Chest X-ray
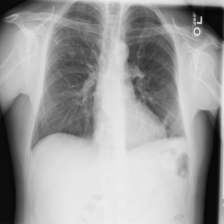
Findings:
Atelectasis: negative
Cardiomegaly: negative
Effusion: negative
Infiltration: negative
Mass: negative
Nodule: negative
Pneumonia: negative
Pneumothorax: negative
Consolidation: negative
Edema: negative
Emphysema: negative
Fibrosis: negative
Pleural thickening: negative
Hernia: negative